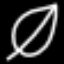
Label: leaf